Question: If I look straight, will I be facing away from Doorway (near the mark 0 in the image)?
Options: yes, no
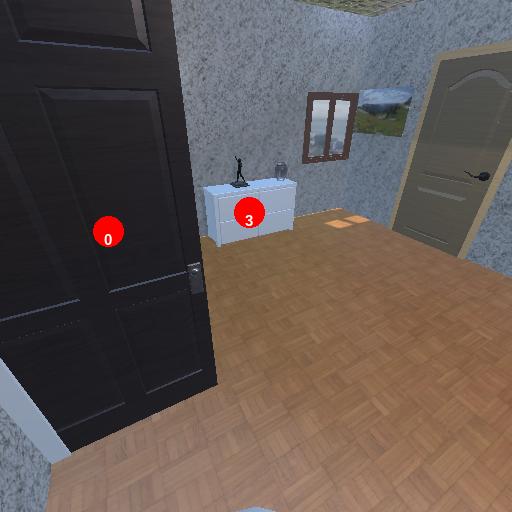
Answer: yes